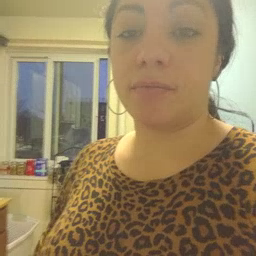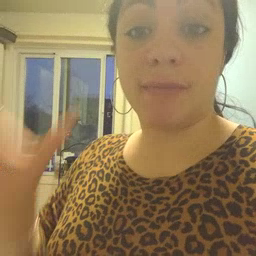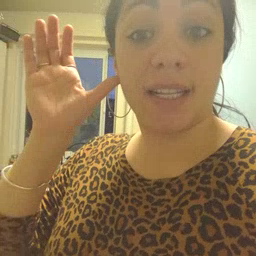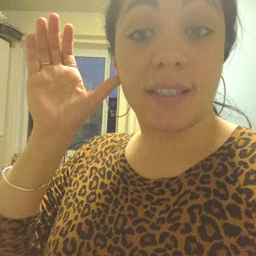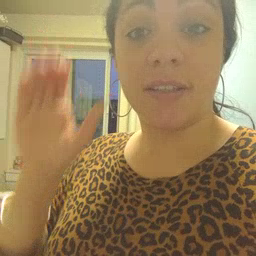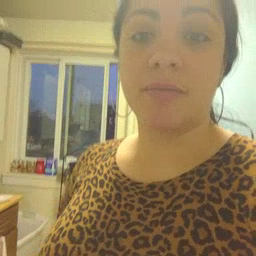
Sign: listen